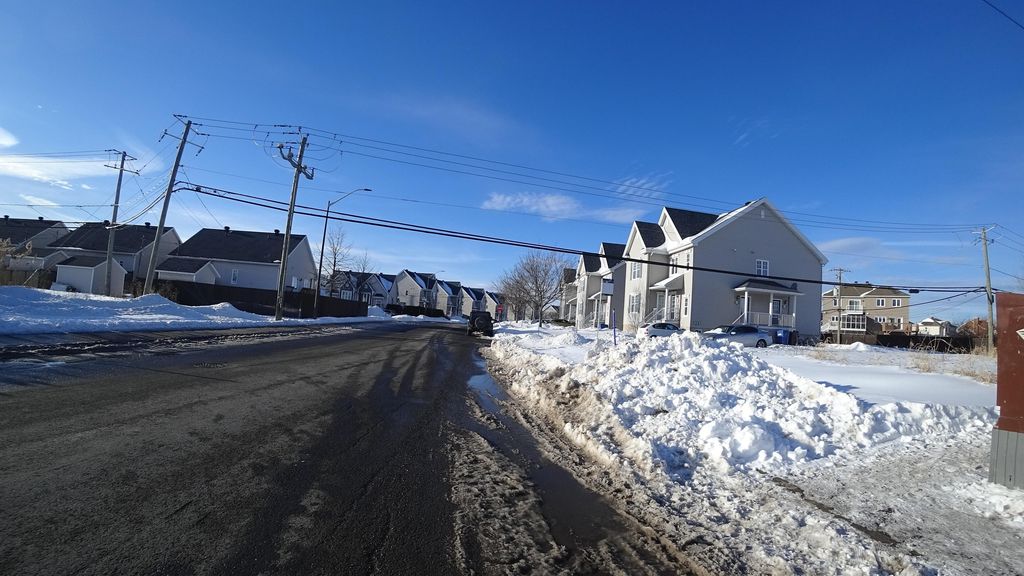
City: quebec_city